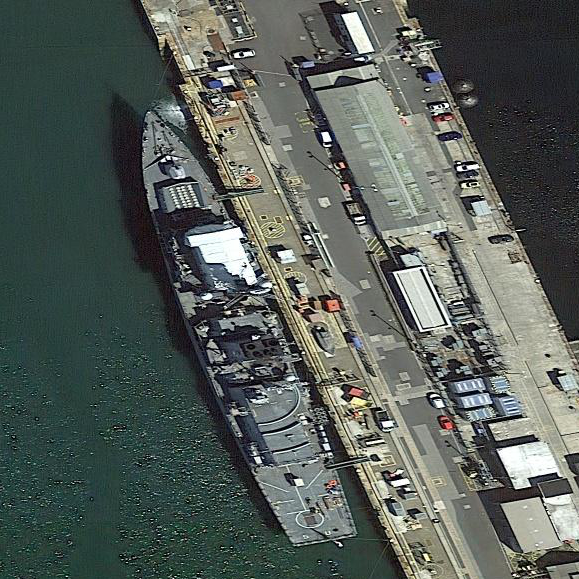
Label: Type_45_destroyer